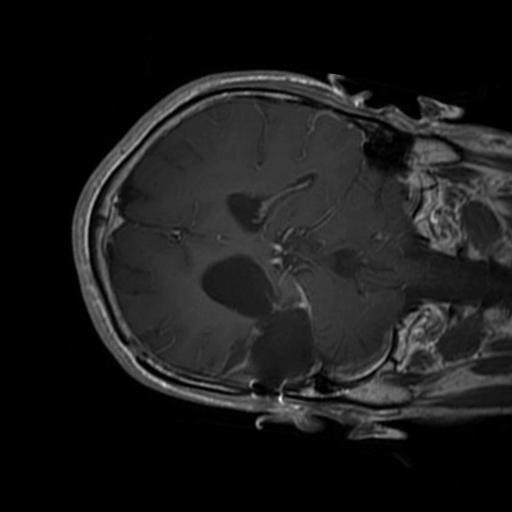
Label: brain_glioma